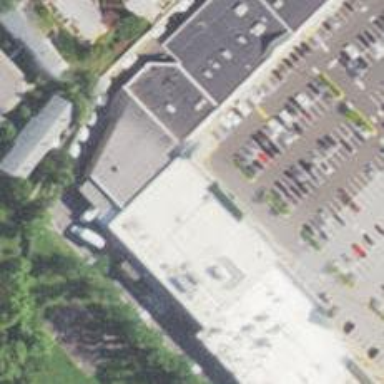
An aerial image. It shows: Supermarket.